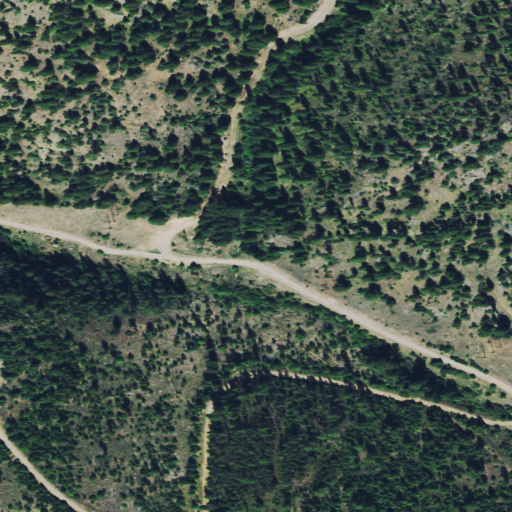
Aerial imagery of valley in Montana named Klondike Gulch containing evergreen forest and shrub